Field crop: tomato
Growth stage: 1
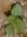
Species: solanum